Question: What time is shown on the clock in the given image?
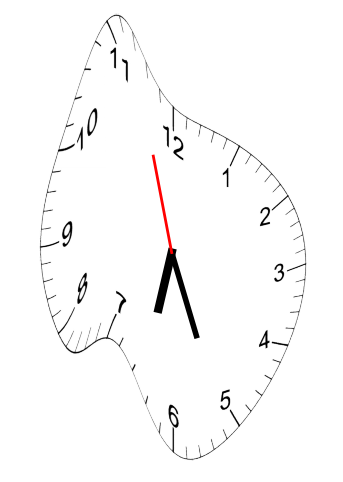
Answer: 06:25:57